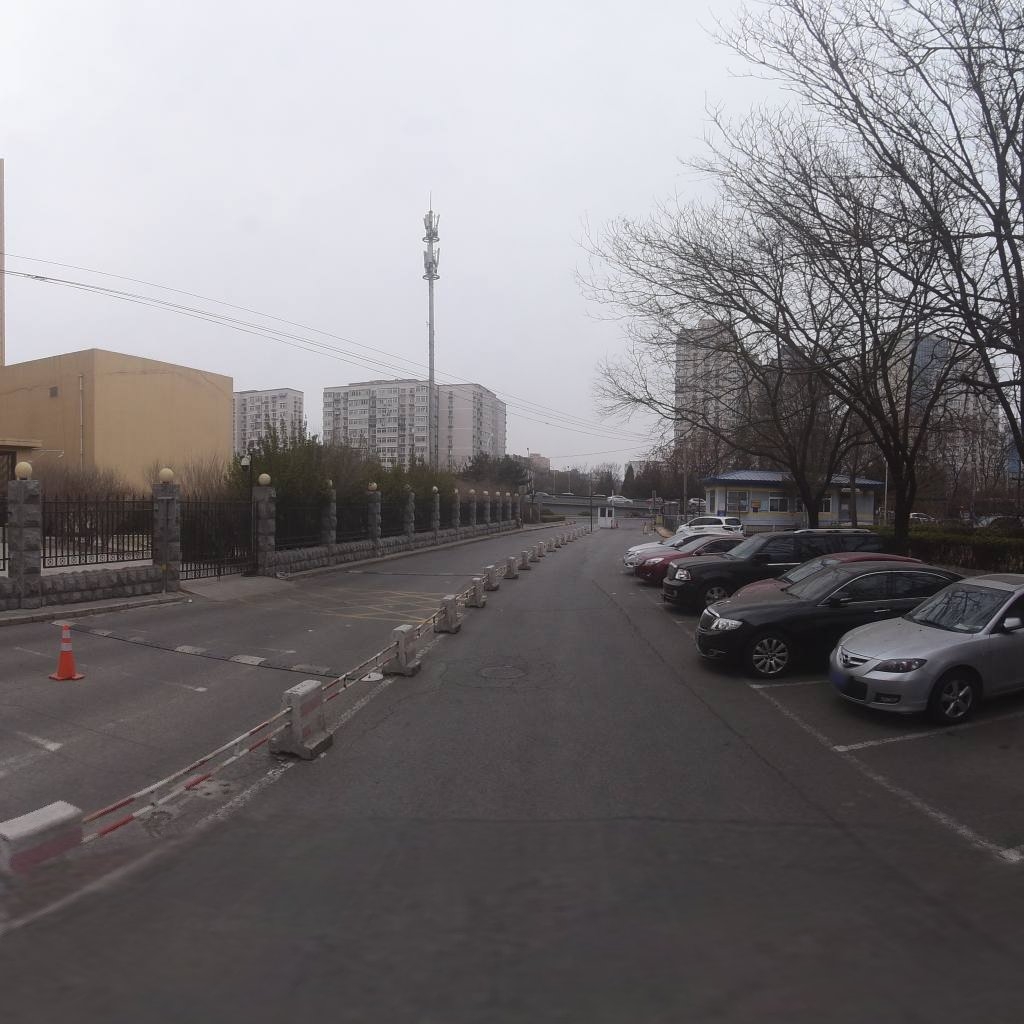
Region: Xicheng
Road damage annotations: manhole cover, transverse crack, longitudinal crack, longitudinal crack, transverse crack, transverse crack